Question: The Sharepoint Rest API uses a simple URL of the type 'http://mysite/_api/search/query?querytext='search_key'' to return search results as an XML. When I run this directly in a browser, I see a valid XML response:

(1) Am I right in assuming the above response is generated using the current user's authorization?
(2) Can this URL be invoked from server side? I tried it in a web method (WCF web service), but received a '401 - Unauthorized':
'''
public string GetSearchResults(string searchKey)
{
string webURL = SPContext.Current.Web.Url;
string searchURL = webURL + "/_api/search/query?querytext='" + searchKey + "'";
WebClient client = new WebClient();
string xmlResponse = client.DownloadString(searchURL); // throws 401
// parse xmlResponse and return appropriately
}
'''
(3) What I really need is to be able to (the requirement is that users will see all search results, with an option to "request access" when needed).
I tried this in the above web method, but it still throws the same '401':
'''
public string GetSearchResults(string searchKey)
{
string webURL = SPContext.Current.Web.Url;
string searchURL = webURL + "/_api/search/query?querytext='" + searchKey + "'";
string xmlResponse;
SPSecurity.RunWithElevatedPrivileges(delegate()
{
WebClient client = new WebClient();
xmlResponse = client.DownloadString(searchURL); // still 401
});
// parse xmlResponse and return appropriately
}
'''
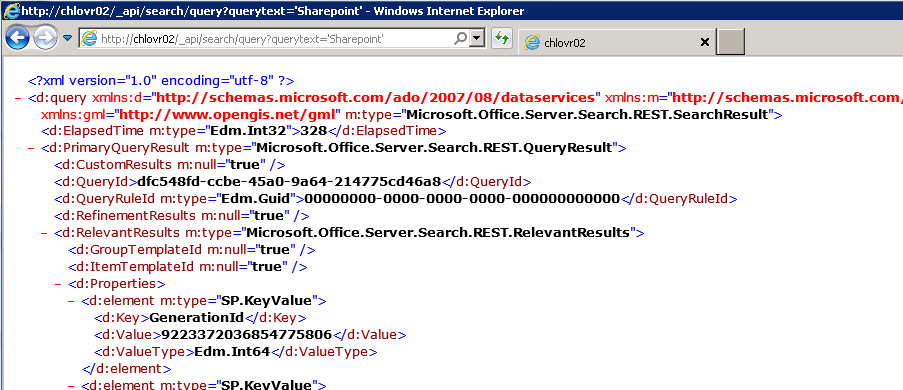
Answer: In order to perform REST request, authenticate the request via <URL>
On Premise (your scenario)
'''
WebClient client = new WebClient();
client.Credentials = new NetworkCredential(userName,password,domain);
'''
SharePoint Online
'''
WebClient client = new WebClient();
client.Credentials = new SharePointOnlineCredentials(username,securedPassword);
client.Headers.Add("X-FORMS_BASED_AUTH_ACCEPTED", "f");
'''